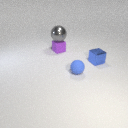
small purple rubber cube to the left of small blue rubber sphere